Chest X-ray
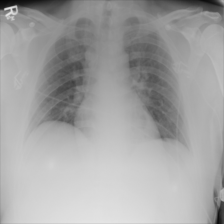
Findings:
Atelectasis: negative
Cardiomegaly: negative
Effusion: negative
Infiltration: negative
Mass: negative
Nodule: negative
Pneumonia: negative
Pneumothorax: negative
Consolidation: negative
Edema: negative
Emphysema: negative
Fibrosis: negative
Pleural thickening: negative
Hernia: negative